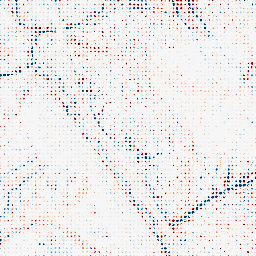
Category: edge_preserving
Decomposition family: median
Decomposition parameters: size: 7
Upsampling method: sinc_blackman
Upsampling parameters: scale: 8
kernel_size: 4
Upsampling scale: 8